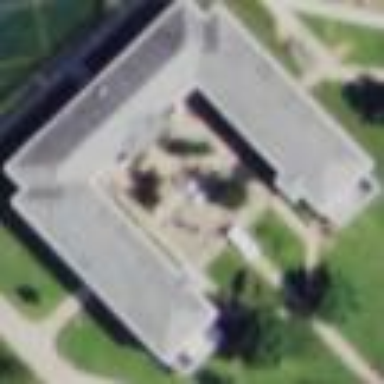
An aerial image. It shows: University building. It belongs to university.